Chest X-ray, PA view. Patient: 66 years old, sex M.
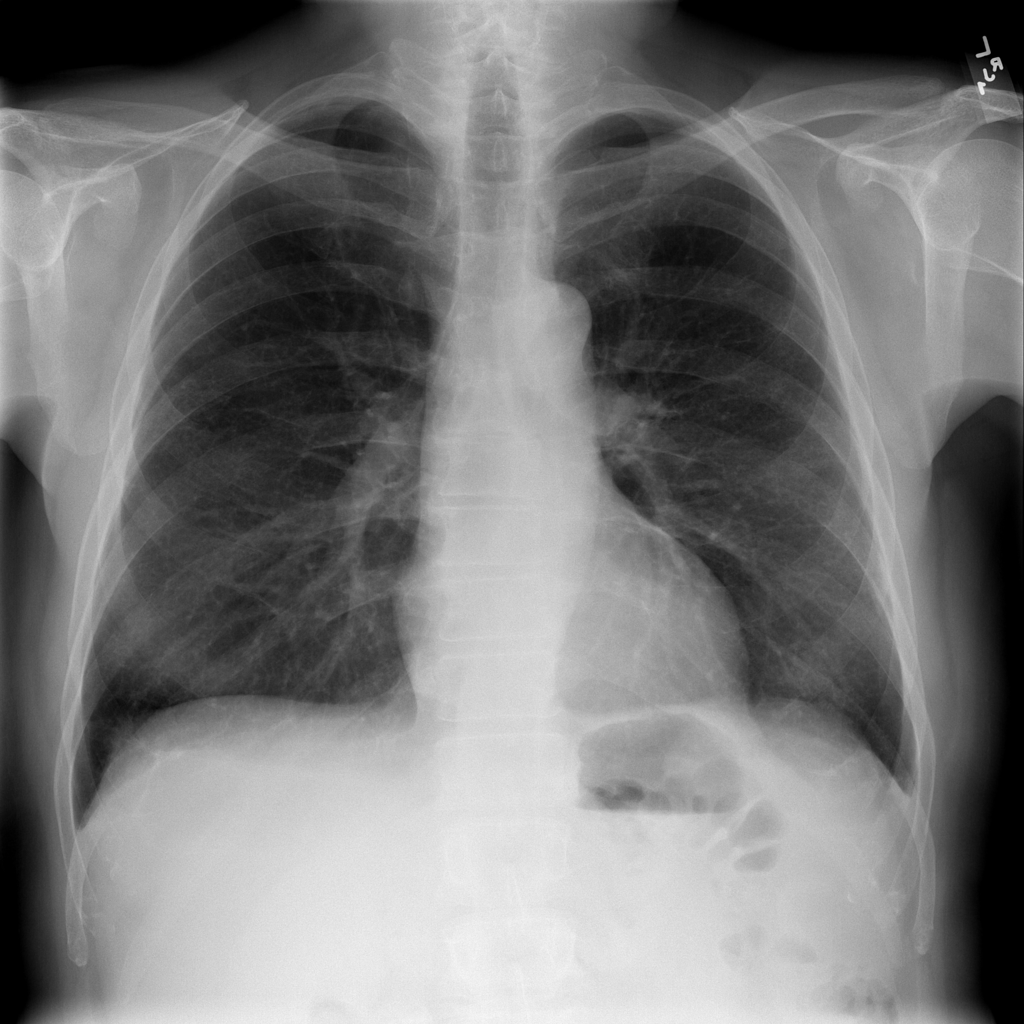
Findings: No Finding